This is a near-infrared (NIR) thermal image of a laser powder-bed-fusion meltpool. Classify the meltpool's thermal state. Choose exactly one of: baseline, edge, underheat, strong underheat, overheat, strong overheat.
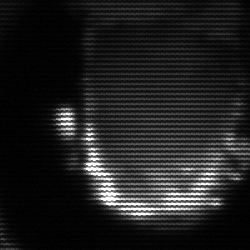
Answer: baseline